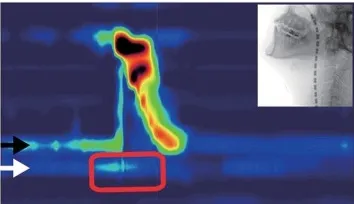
Clinical findings in case 1. (E) Postoperative HRMF finding. The resting UES pressure became low, and ADPEC disappeared postoperatively (the area surrounded by a red line).
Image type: radiology (ct)